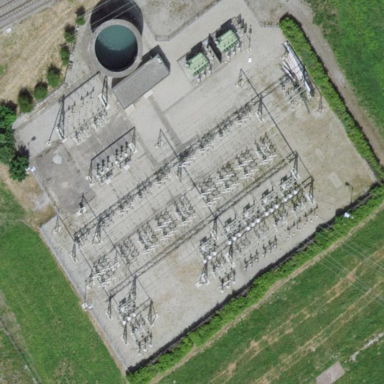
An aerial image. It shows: Power substation dedicated to generation.